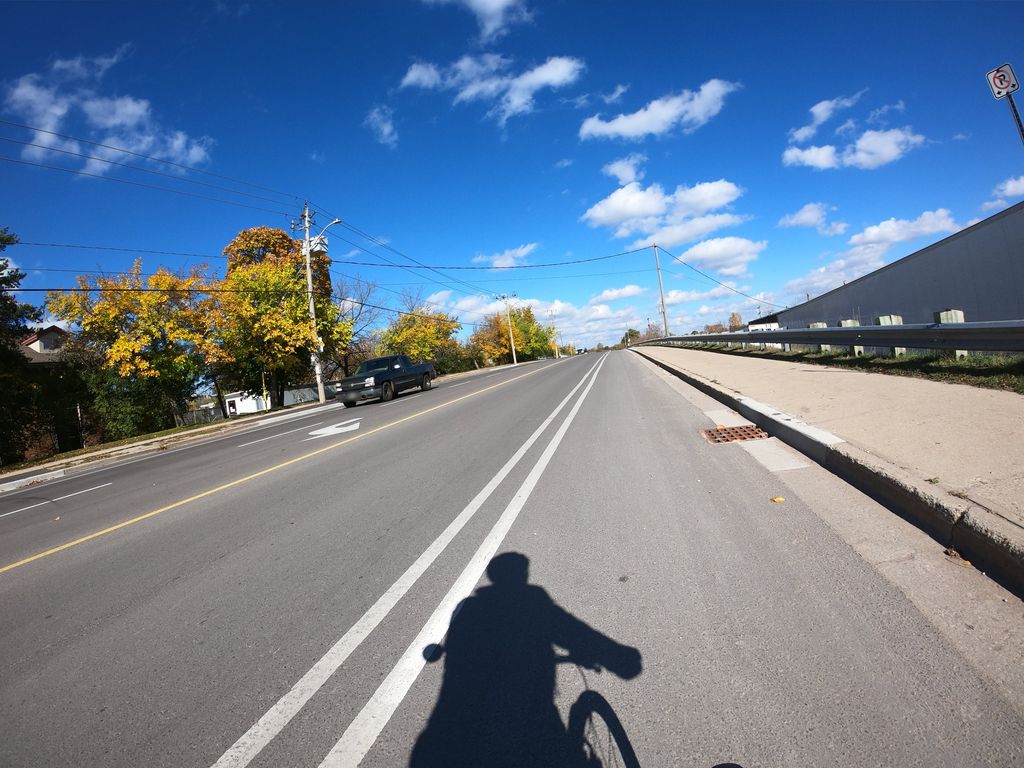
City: kitchener-waterloo